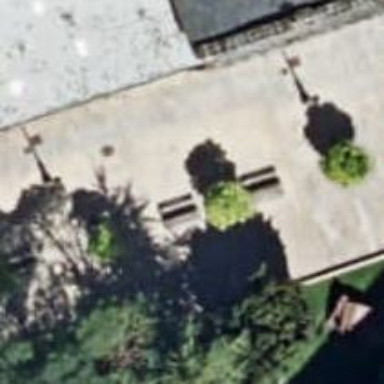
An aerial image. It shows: Brown bench.